Question: Anyways, I am trying to do a simple grouped tableview and it is not working in Sencha. It shows all the items together without adding a grouping.
Here is the complete code:
'''
Ext.define('MyApp.view.CompletedList', {
extend: 'Ext.dataview.List',
alias: 'widget.CompletedList',
fullscreen:true,
grouped:true,
ui:'round',
requires: [
'Ext.dataview.List'
],
config:{
fullscreen:true,
grouped:true,
store: {
fields: ['name', 'league', 'division'],
sorters: 'name',
grouper: {
groupFn: function (item) {
return item.get('league') + ' ' + item.get('division');
}
},
data: [
{
name: 'Texas',
league: 'AL',
division: 'West'
},
{
name: 'Boston',
league: 'AL',
division: 'East'
},
{
name: 'California',
league: 'AL',
division: 'West'
},
{
name: 'Costa Rica',
league: 'AL',
division: 'East'
},
{
name: 'Seattle',
league: 'AL',
division: 'East'
}]
},
itemTpl:'{name}'
}
});
'''
Here is the screenshot:

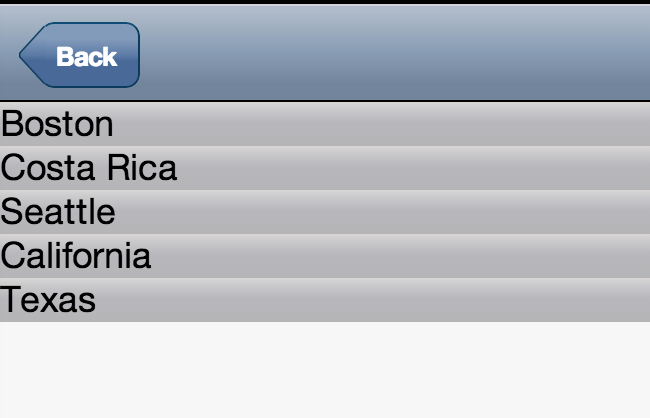
Answer: The code works for me (Touch 2.3.x)... have you run "sencha app build" or "sencha ant sass" to update your theme and other resources?
'''
Ext.create('Ext.List', {
fullscreen:true,
grouped:true,
store: {
fields: ['name', 'league', 'division'],
sorters: 'name',
grouper: {
groupFn: function (item) {
return item.get('league') + ' ' + item.get('division');
}
},
data: [
{
name: 'Texas',
league: 'AL',
division: 'West'
},
{
name: 'Boston',
league: 'AL',
division: 'East'
},
{
name: 'California',
league: 'AL',
division: 'West'
},
{
name: 'Costa Rica',
league: 'AL',
division: 'East'
},
{
name: 'Seattle',
league: 'AL',
division: 'East'
}]
},
itemTpl:'{name}'
});
'''